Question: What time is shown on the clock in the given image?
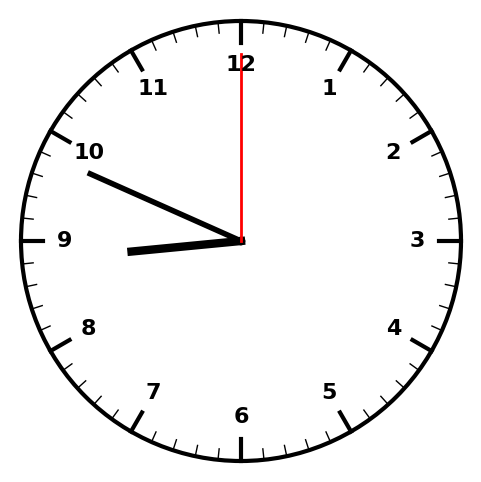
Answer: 08:49:00